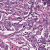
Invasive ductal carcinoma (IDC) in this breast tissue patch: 1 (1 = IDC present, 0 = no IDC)